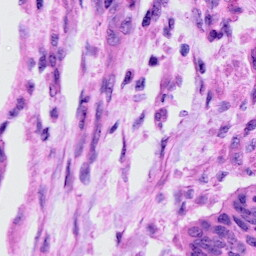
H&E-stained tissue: Cervix